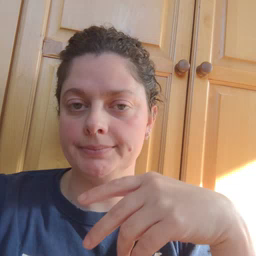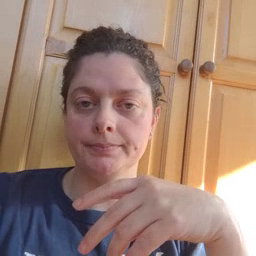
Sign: jacket